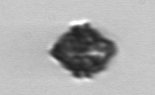
Label: Kryptoperidinium_triquetrum